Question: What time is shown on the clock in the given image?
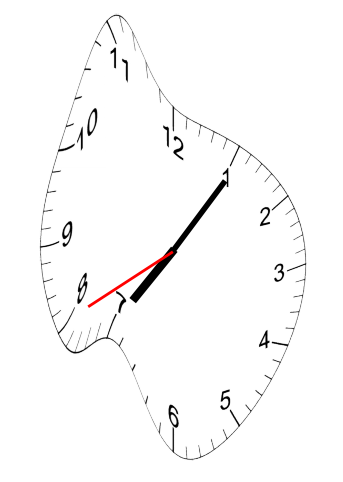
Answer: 07:05:40